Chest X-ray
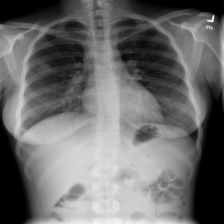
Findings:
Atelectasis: negative
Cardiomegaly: negative
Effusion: negative
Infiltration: positive
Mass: positive
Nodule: negative
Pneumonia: negative
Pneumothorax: negative
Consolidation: negative
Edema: negative
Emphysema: negative
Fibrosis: negative
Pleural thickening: negative
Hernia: negative